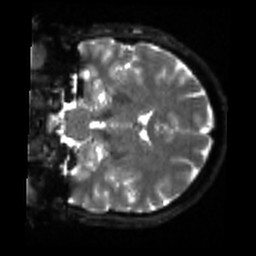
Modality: sbref
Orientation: coronal
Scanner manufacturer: siemens
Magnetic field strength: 3 T
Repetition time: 4 s
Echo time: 0.0594 s